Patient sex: M
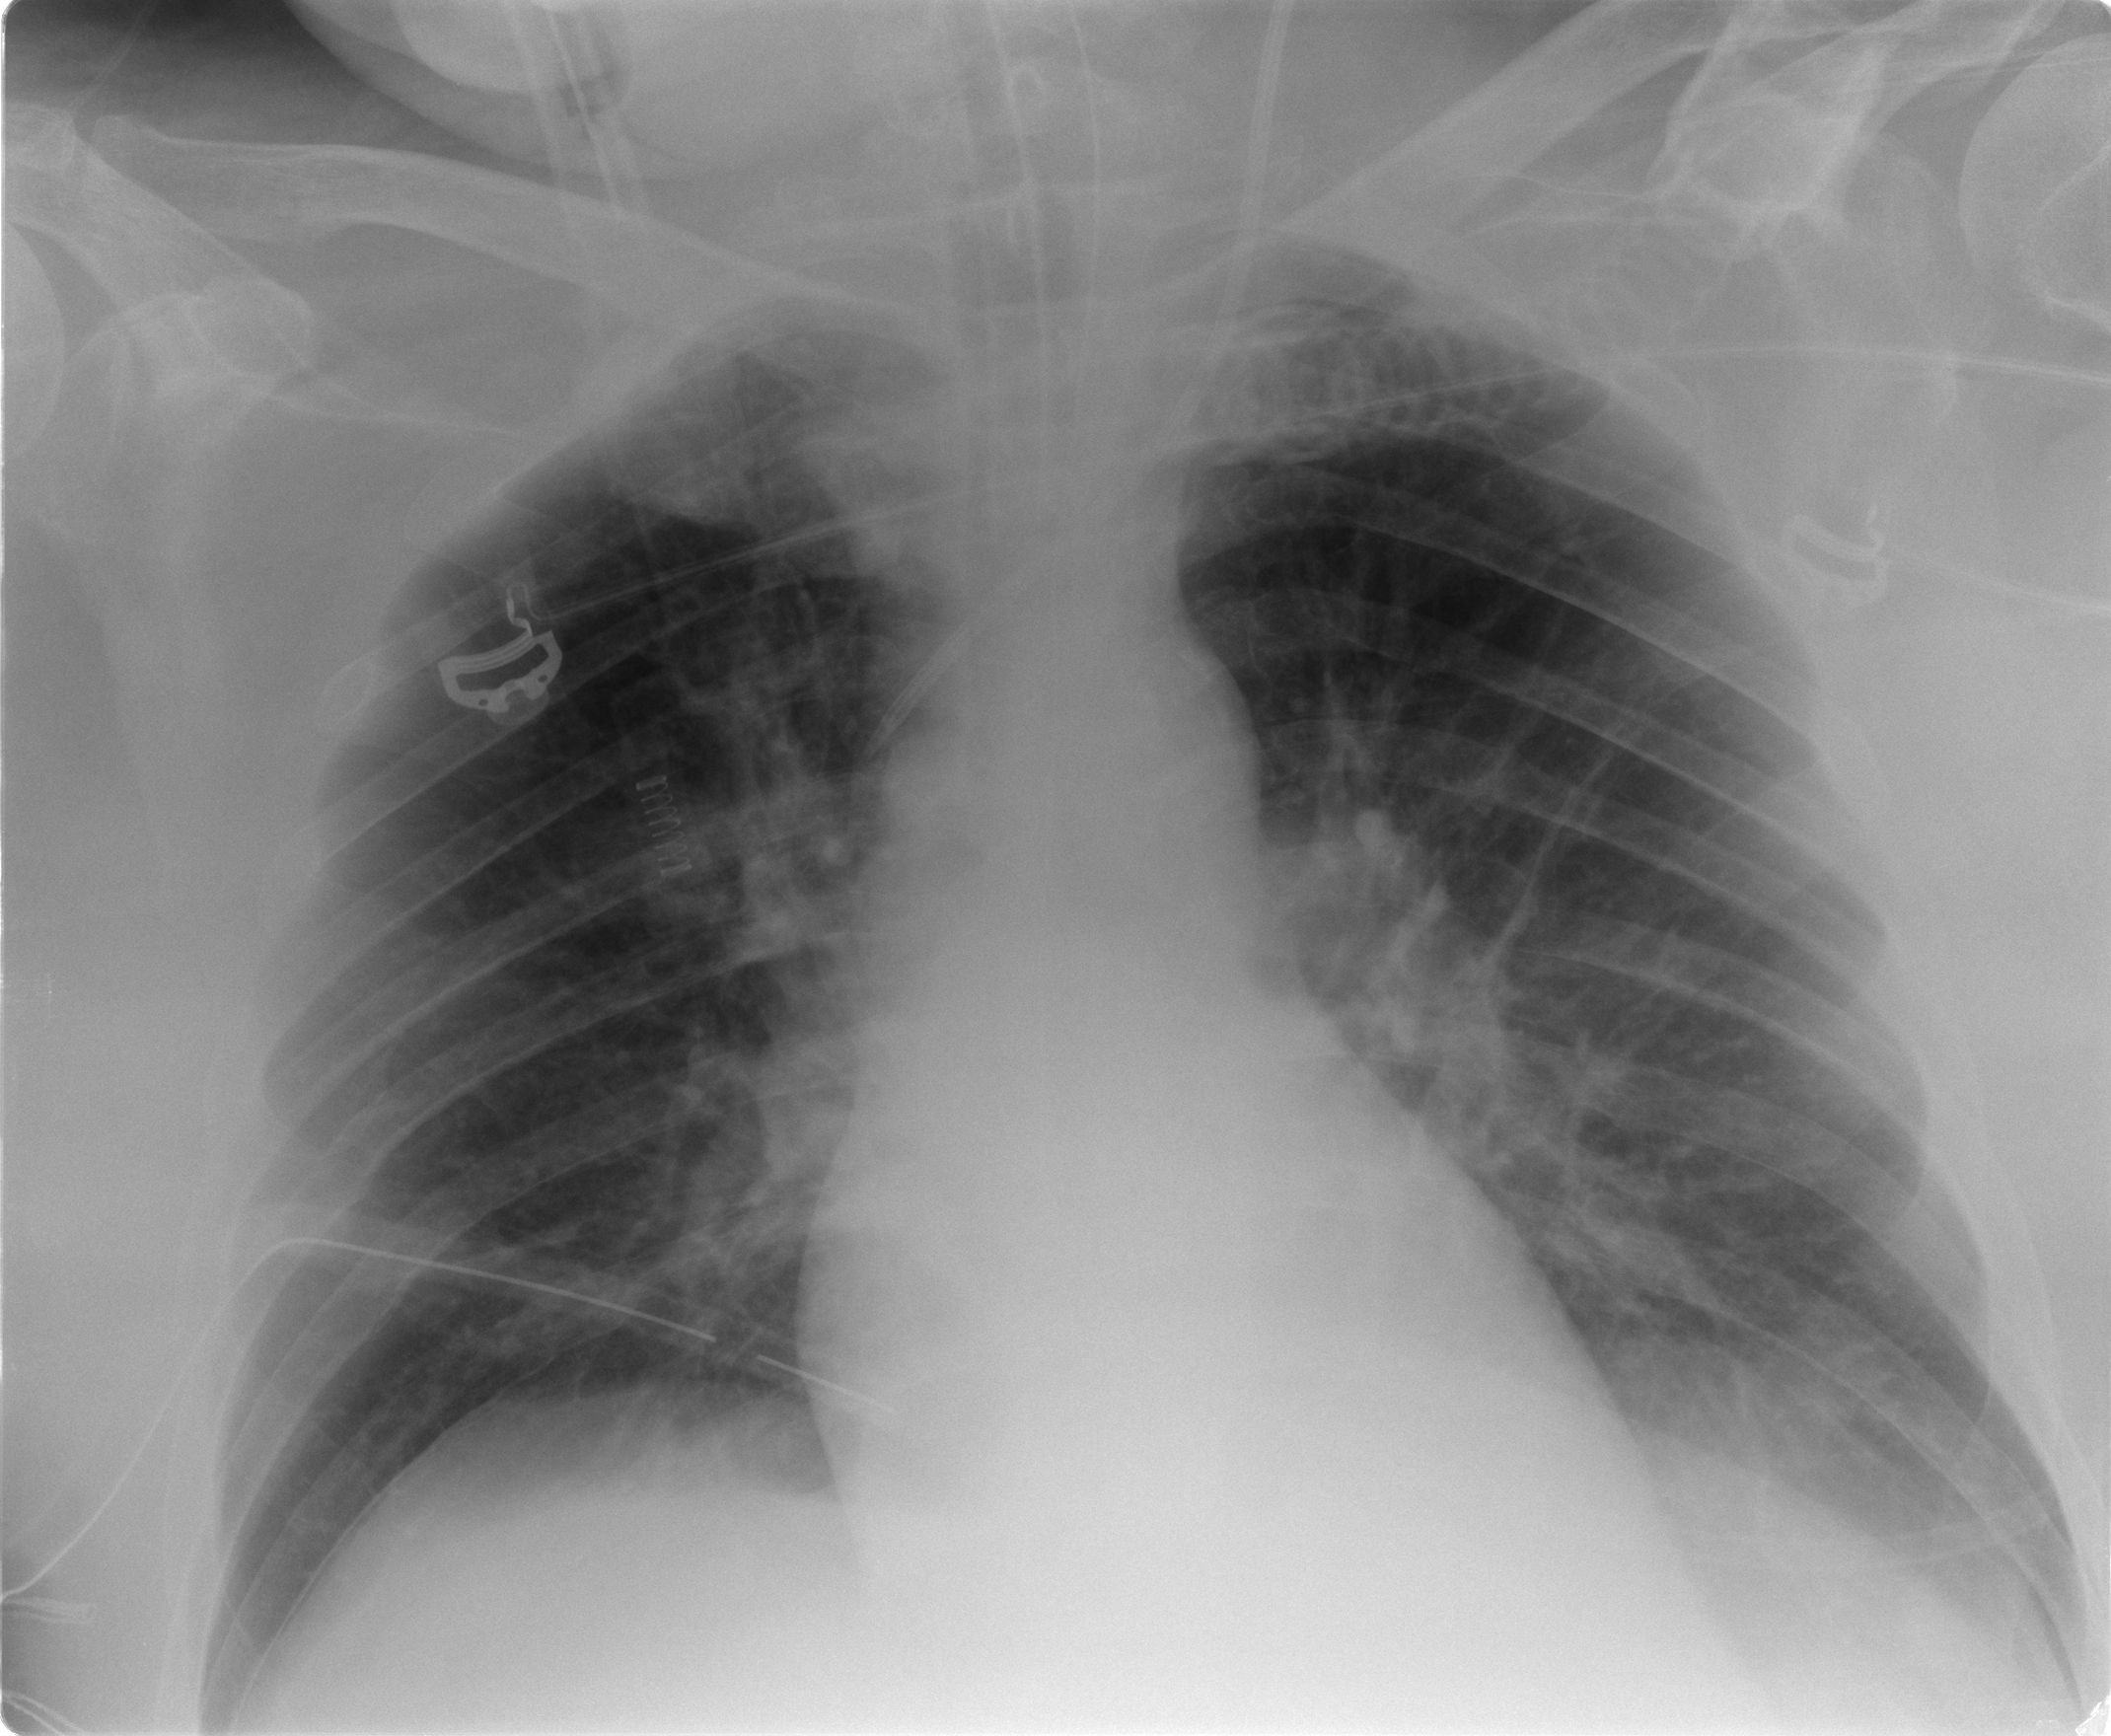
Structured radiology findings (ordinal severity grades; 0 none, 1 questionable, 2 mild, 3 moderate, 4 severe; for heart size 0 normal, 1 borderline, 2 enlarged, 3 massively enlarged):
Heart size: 0
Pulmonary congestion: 0
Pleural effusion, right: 0
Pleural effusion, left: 2
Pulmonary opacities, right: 0
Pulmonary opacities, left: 0
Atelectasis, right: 0
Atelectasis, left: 2